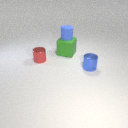
large green rubber cube to the left of small blue metal cylinder